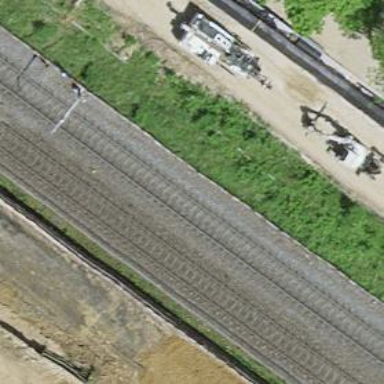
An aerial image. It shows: One track with electrified contact line.